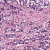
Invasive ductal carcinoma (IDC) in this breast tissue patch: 1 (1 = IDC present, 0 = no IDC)